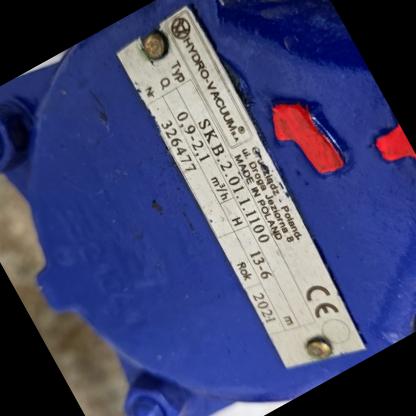
Klasa: tabliczka-znamionowa